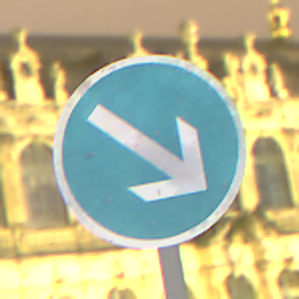
Verkehrszeichen: VorgeschriebeneVorbeifahrtRechts
Umgebung: Outdoor, Urban
Tageszeit: Night
Wetter: Overcast
Licht: Artificial
Jahreszeit: NotSpecified
Kontrast: HighContrast